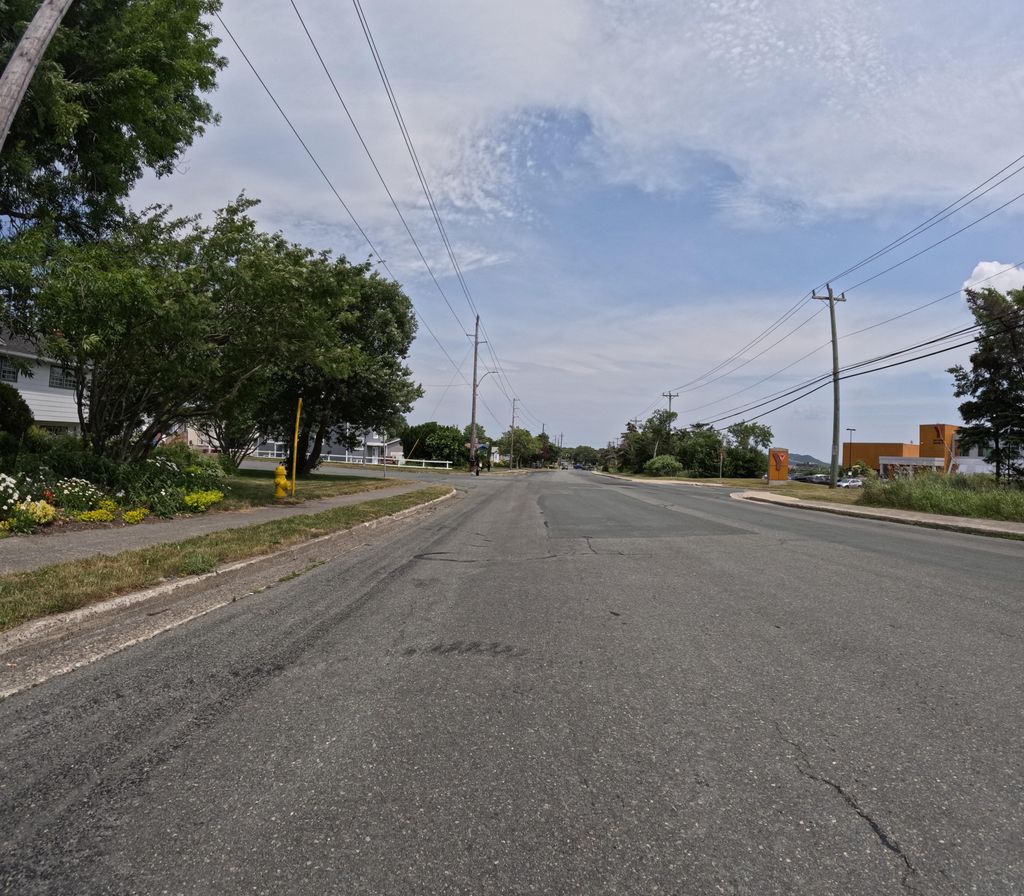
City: st_johns